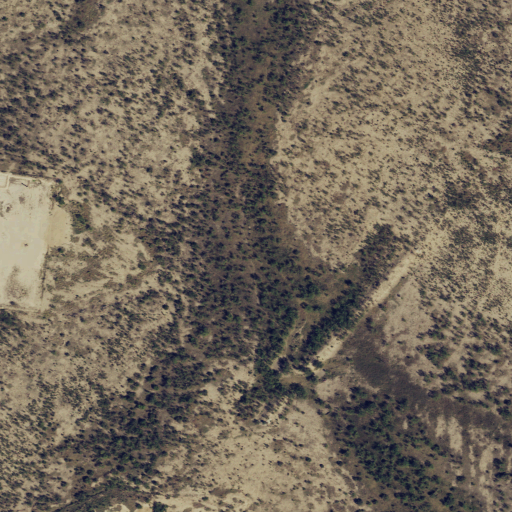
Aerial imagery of valley in Texas named Morales Draw containing shrub and open development